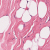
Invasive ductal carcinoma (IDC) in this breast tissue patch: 0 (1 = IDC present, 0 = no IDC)